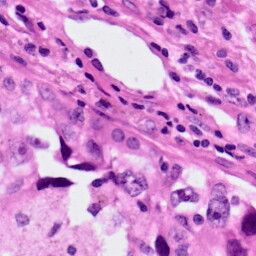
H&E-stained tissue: Lung